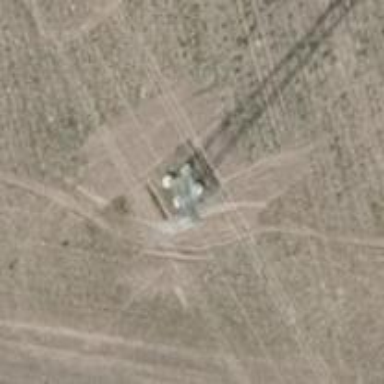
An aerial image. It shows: Power tower.